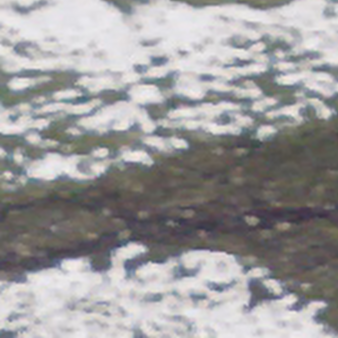
Label: other